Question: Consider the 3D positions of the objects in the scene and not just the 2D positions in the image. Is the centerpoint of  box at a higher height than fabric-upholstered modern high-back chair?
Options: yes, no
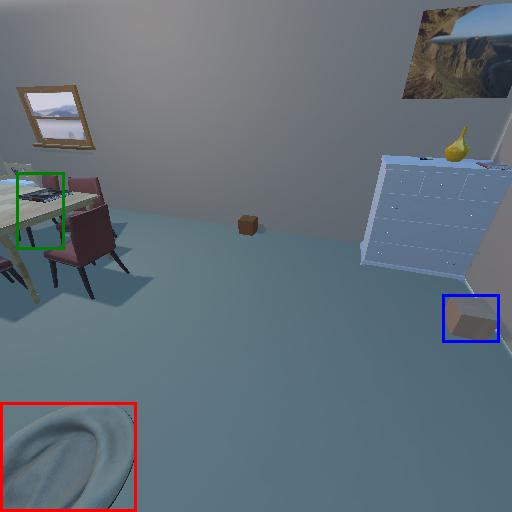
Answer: yes